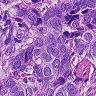
Metastatic tissue present: yes